七年级 · 组合几何学
(2021春$\cdot$新丰县期末) 如图, 已知点 $A$ 在 $E F$ 上, 点 $P, Q$ 在 $B C$ 上, $\angle E=\angle E M A, \angle B Q M=\angle B M Q$.

(1) 求证: $E F / / B C$; (2) 若 $F P \perp A C, \angle 2+\angle C=90^{\circ}$, 求证: $\angle 1=\angle B$;

(3) 若 $\angle 3+\angle 4=180^{\circ}, \angle B A F=3 \angle F-20^{\circ}$, 求 $\angle B$ 的度数.

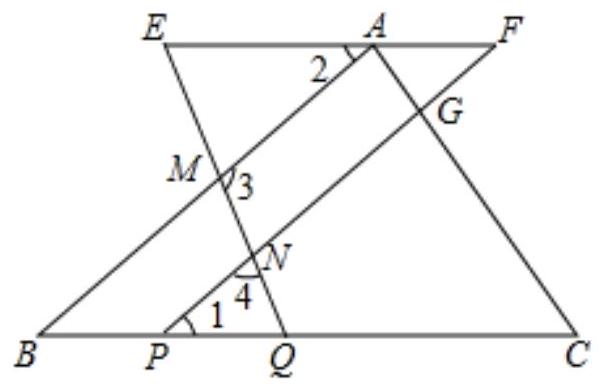
答案: (1) 证明: $\because \angle E=\angle E M A, \angle B Q M=\angle B M Q, \angle E M A=\angle B M Q$,

$\therefore \angle E=\angle B Q M, \quad \therefore E F / / B C$

(2) 证明: $\because F P \perp A C, \quad \therefore \angle P G C=90^{\circ}$,

$\because E F / / B C, \quad \therefore \angle E A C+\angle C=180^{\circ}$,

$\because \angle 2+\angle C=90^{\circ}, \quad \therefore \angle B A C=\angle P G C=90^{\circ}$,

$\therefore A B / / F P, \quad \therefore \angle 1=\angle B$

（3）解: $\because \angle 3+\angle 4=180^{\circ}, \angle 4=\angle M N F$,

$\therefore \angle 3+\angle M N F=180^{\circ}, \therefore A B / / F P, \therefore \angle F+\angle B A F=180^{\circ}$,

$\because \angle B A F=3 \angle F-20^{\circ}, \therefore \angle F+3 \angle F-20^{\circ}=180^{\circ}$ ，解得 $\angle F=50^{\circ}$ ，

$\because A B / / F P, E F / / B C, \quad \therefore \angle B=\angle 1, \angle 1=\angle F, \therefore \angle B=\angle F=50^{\circ}$.
解析: (1) 根据, $\angle E=\angle E M A, \angle B Q M=\angle B M Q$, 结合对顶角相等可得 $\angle E=\angle B Q M$, 利用内错角相等两直线平行可证明结论; (2) 根据垂直的定义可得 $\angle P G C=90^{\circ}$, 由两直线平行同旁内角互补可得 $\angle E A C+\angle C=180^{\circ}$, 结合 $\angle 2+\angle C=90^{\circ}$, 可求得 $\angle B A C=90^{\circ}$, 利用同位角相等两直线平行可得 $A B / /$ $F P$, 进而可证明结论; (3) 根据同旁内角互补可判定 $A B / / F P$, 结合 $\angle B A F=3 \angle F-20^{\circ}$ 可求解 $\angle F$ 的度数, 根据平行线的性质可得 $\angle B=\angle F$, 即可求解.

【答案】(1) 证明: $\because \angle E=\angle E M A, \angle B Q M=\angle B M Q, \angle E M A=\angle B M Q$,

$\therefore \angle E=\angle B Q M, \quad \therefore E F / / B C$

(2) 证明: $\because F P \perp A C, \quad \therefore \angle P G C=90^{\circ}$,

$\because E F / / B C, \quad \therefore \angle E A C+\angle C=180^{\circ}$,

$\because \angle 2+\angle C=90^{\circ}, \quad \therefore \angle B A C=\angle P G C=90^{\circ}$,

$\therefore A B / / F P, \quad \therefore \angle 1=\angle B$

（3）解: $\because \angle 3+\angle 4=180^{\circ}, \angle 4=\angle M N F$,

$\therefore \angle 3+\angle M N F=180^{\circ}, \therefore A B / / F P, \therefore \angle F+\angle B A F=180^{\circ}$,

$\because \angle B A F=3 \angle F-20^{\circ}, \therefore \angle F+3 \angle F-20^{\circ}=180^{\circ}$ ，解得 $\angle F=50^{\circ}$ ，

$\because A B / / F P, E F / / B C, \quad \therefore \angle B=\angle 1, \angle 1=\angle F, \therefore \angle B=\angle F=50^{\circ}$.

【点睛】本题主要考查平行线的性质与判定, 垂线的定义, 灵活运用平行线的性质与判定是解题的关键.